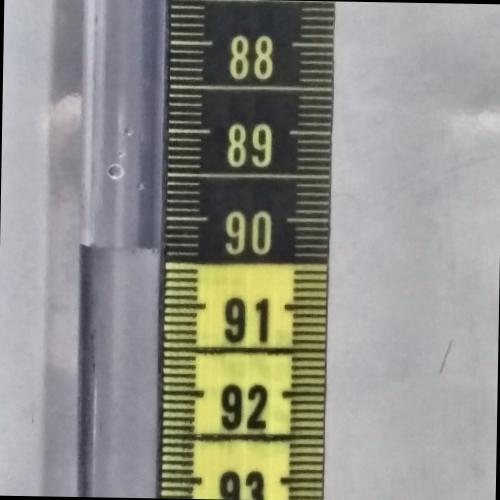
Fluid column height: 90.4 cm